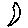
Label: moon